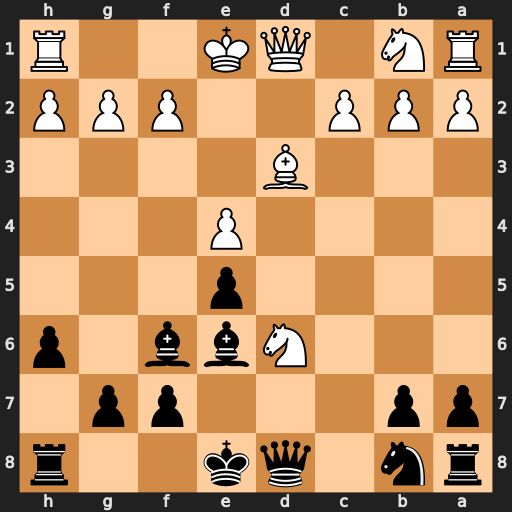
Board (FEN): rn1qk2r/pp3pp1/3Nbb1p/4p3/4P3/3B4/PPP2PPP/RN1QK2R
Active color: b
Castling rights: KQkq
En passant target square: -
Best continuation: Qxd6 Bb5+ Ke7